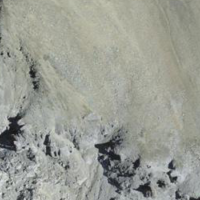
EUNIS habitat code: 48
Species observed at this site:
Androsace alpina